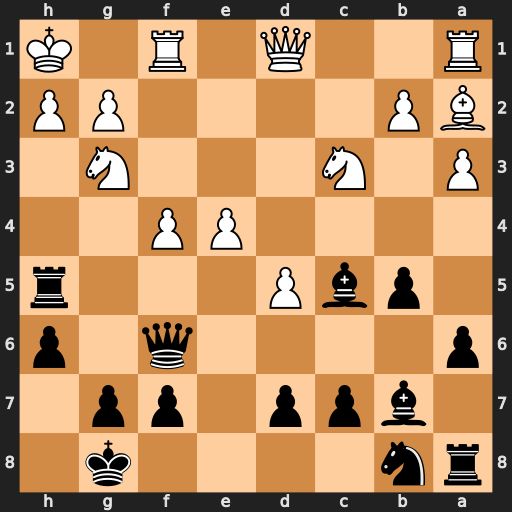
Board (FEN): rn4k1/1bpp1pp1/p4q1p/1pbP3r/4PP2/P1N3N1/BP4PP/R2Q1R1K
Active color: b
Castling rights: -
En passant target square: -
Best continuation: Rxh2+ Kxh2 Qh4#